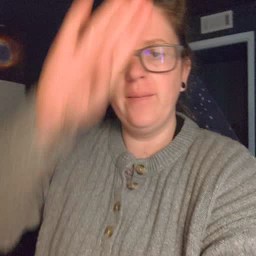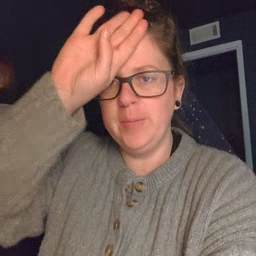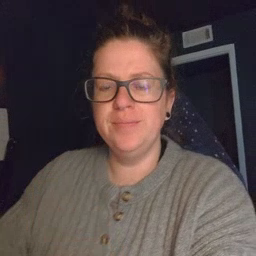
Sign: fireman